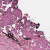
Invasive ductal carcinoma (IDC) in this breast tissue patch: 0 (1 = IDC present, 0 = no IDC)